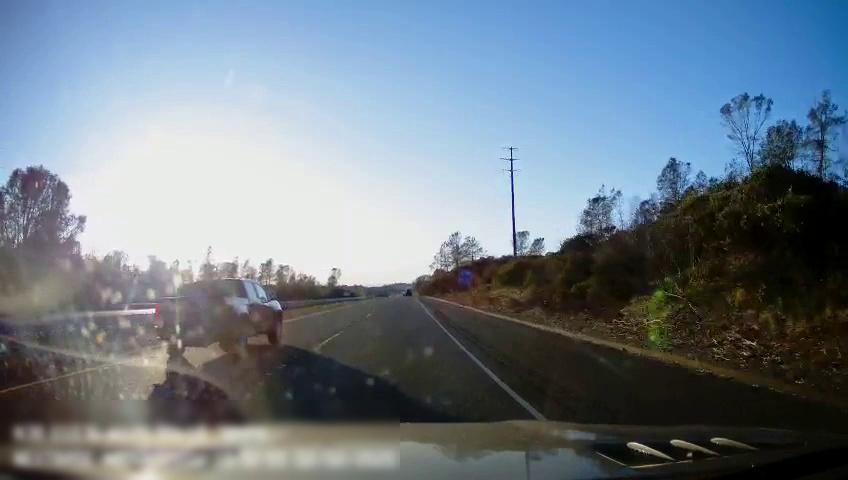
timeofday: Day
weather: Sunny
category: Drivable Space
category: Drivable Space
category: Vehicles | Truck
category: Lanes | Current Lane
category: Lanes | Current Lane
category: Lanes | Alternate Lane
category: Traffic | Signs